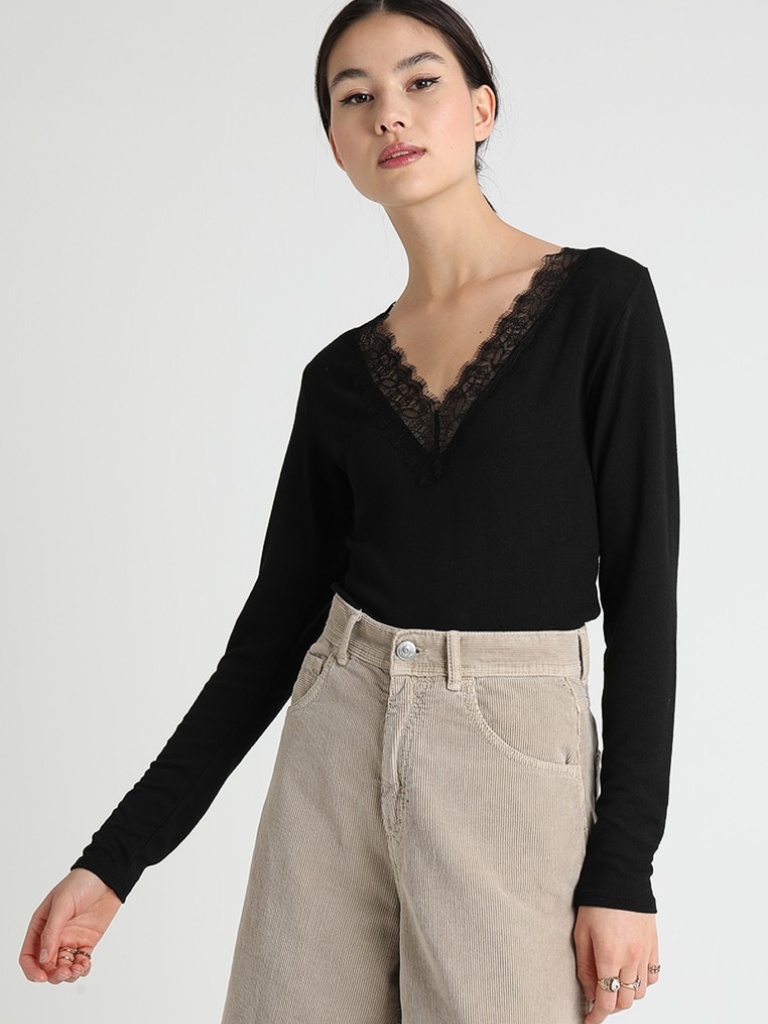
knit tight a long-sleeved with the sleeves down hip length Fully Tucked in v-neck top